Question: the color of a black image , or the black part of a image, can not be changed.

I set the image's color to red, but the image is still black.
Is that a desired feature?
What i want is , the image is changed to red.
the Unity version is 5.0.1f.
I am using the new UI.
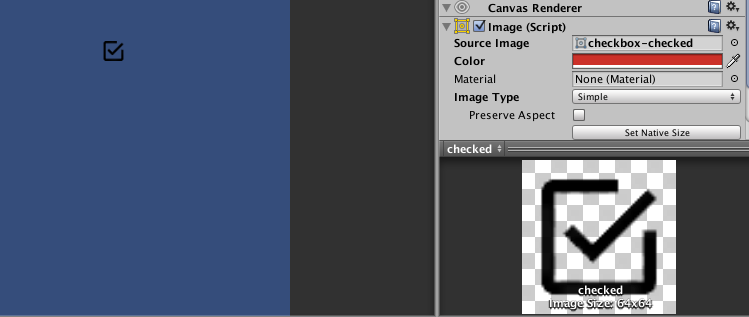
Answer: To understand the source of the problem, you have to understand how "changing colors" work. It's nothing but a simple multiplication. In RGB terms, "black" is a vector of (0, 0, 0) -- and it's pretty obvious, that whatever you multiply the 0 by, it stays black.
If you want the template image to be able to change to any color, use white.
To modify colours in a more complex way, you have to understand how the 'Color' property of a 'Image' component works. UI system hides a lot of complexity underneath (and it's good). Basically, 'Color' modifies the vertex colours of a mesh. Since you don't usually specify a material, a default sprite material is used, and it uses a default sprite shader. And inside this shader, when it paints the pixels on the screen, it multiplies the vertex colours by the texture colour sampled at this pixel, and that's how it produces the end result. If you want the colours to be combined in a different way, you'll have to write a custom shader -- which is really not as hard, but you probably don't need it for what you're trying to do in the scope of this question.